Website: crate-barrel
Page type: newsletter-management
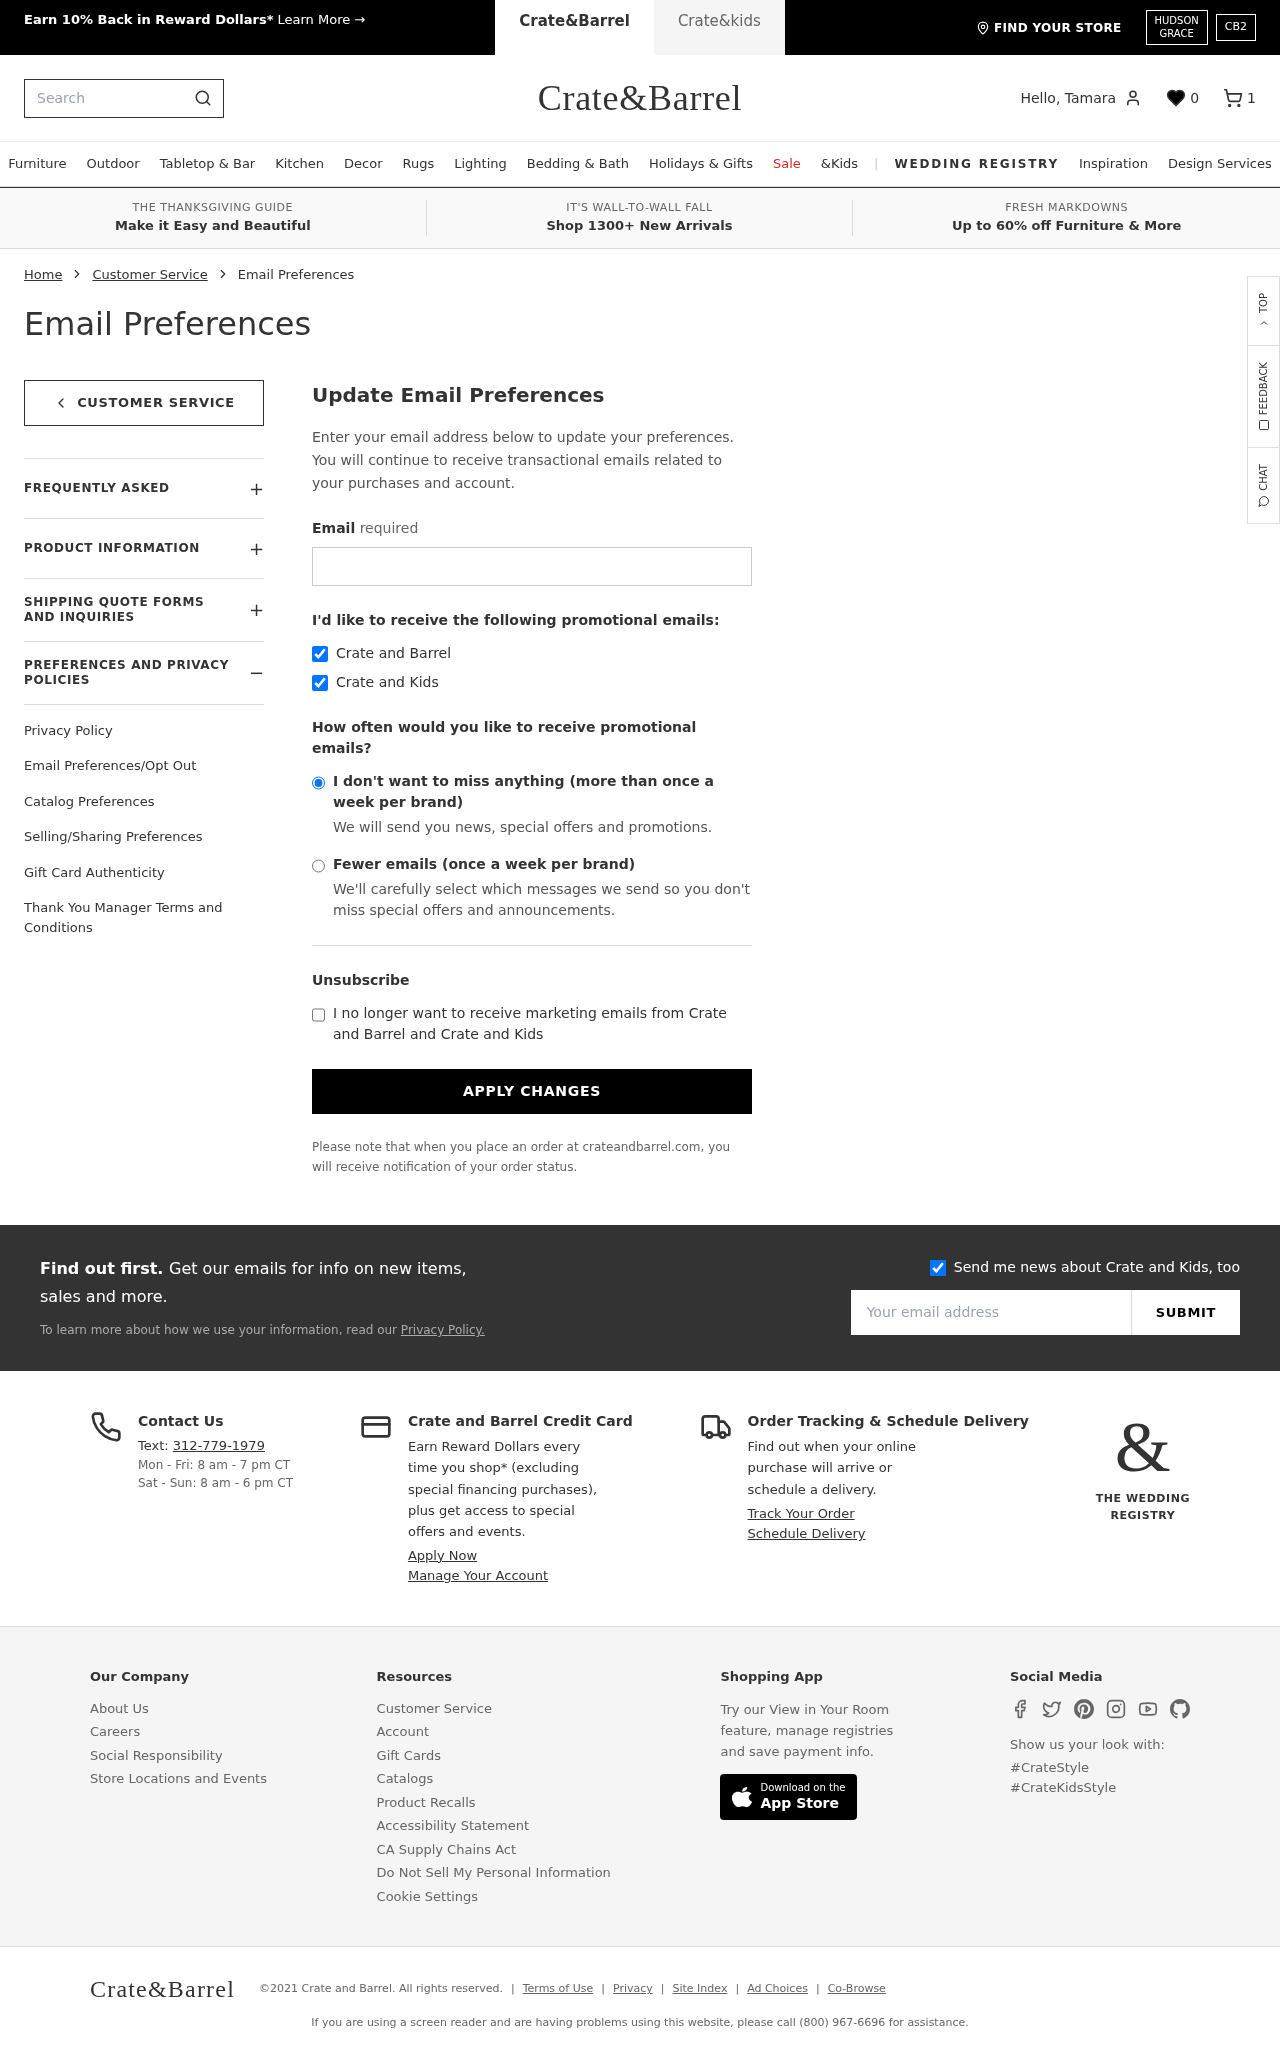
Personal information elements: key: PII_EMAIL
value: twilliams@yahoo.com
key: PII_FIRSTNAME
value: Tamara
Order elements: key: ORDER_NUM_ITEMS
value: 1
Search elements: key: HEADER_SEARCH
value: Search
Other elements: key: FAVORITES_COUNT
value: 0